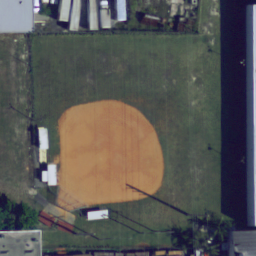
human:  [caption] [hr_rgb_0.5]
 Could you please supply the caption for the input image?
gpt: It is a small baseball diamond with sand and grass .

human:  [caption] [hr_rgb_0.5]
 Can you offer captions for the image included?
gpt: It is a small old baseball diamond .

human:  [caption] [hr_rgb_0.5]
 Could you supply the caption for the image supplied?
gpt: This is a old baseball diamond .

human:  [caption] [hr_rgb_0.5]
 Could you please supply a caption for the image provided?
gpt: This is a old baseball diamond .

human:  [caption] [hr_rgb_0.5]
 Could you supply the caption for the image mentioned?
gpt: This is a old baseball diamond .